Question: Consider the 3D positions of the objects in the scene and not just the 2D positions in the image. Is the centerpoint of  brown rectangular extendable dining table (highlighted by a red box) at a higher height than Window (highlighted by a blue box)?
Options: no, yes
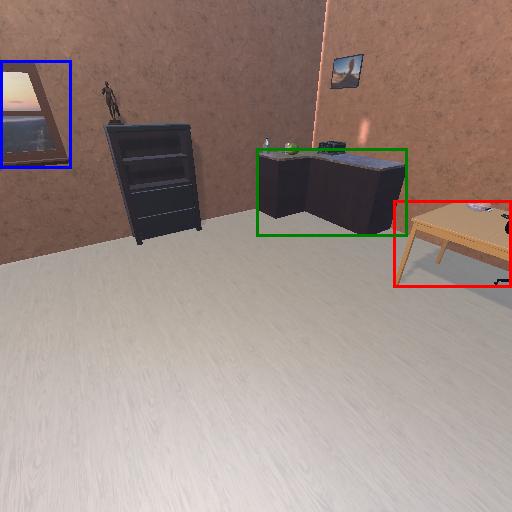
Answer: no